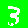
Digit: 3